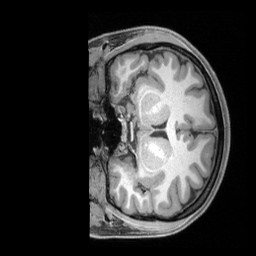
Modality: T1w
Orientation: coronal
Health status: healthy
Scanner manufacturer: siemens
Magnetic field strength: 3 T
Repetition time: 2.4 s
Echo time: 0.00201 s